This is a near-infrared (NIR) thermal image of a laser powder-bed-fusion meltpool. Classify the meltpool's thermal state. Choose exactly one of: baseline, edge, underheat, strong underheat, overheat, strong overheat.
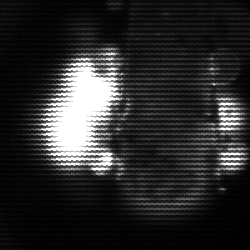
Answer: strong underheat